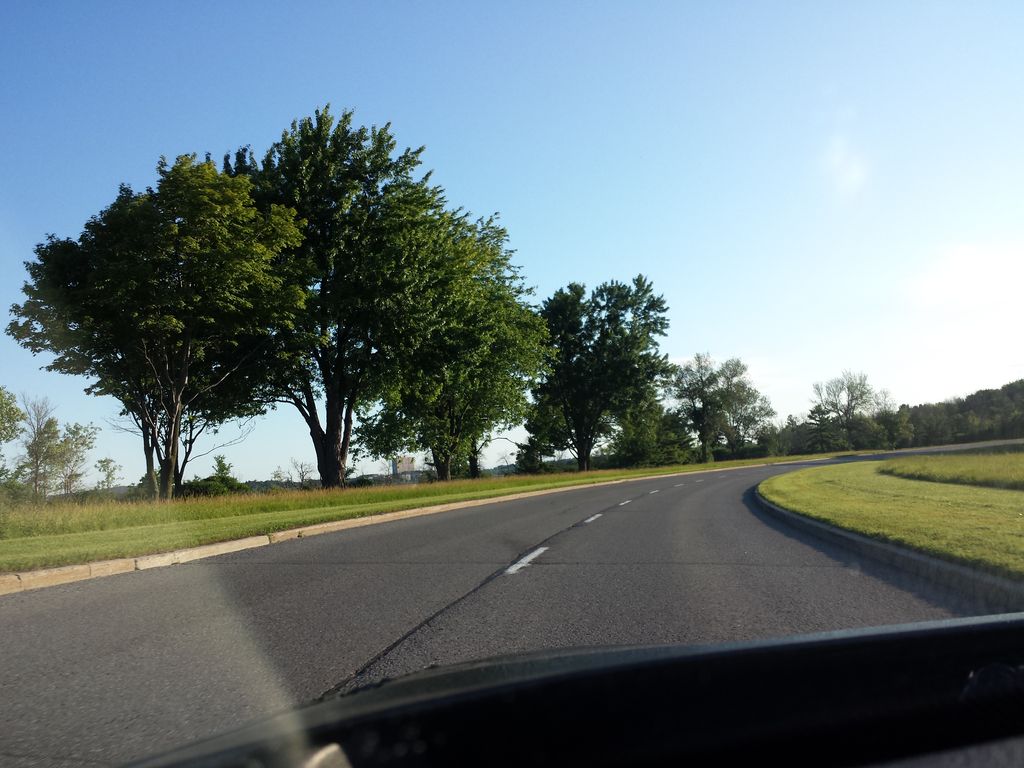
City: ottawa-gatineau